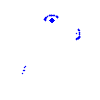
Particle: kaon